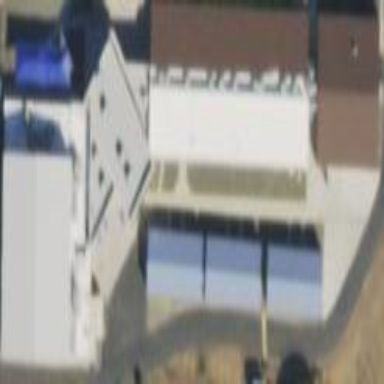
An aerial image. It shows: School building near stadium.